Question: I've been playing with the Magento 1.13 code for a few hours, and I'm having trouble understanding what they have done with URL rewrites. I was hoping that someone who has looked into this could point me in the right direction.
I noticed that core_url_rewrite is no longer being used (or at least by default it is empty and any new products and categories I add aren't being reflected in the core_url_rewrite table). Instead, they are being added to the new enterprise_url_rewrite table.
This was pretty straightforward, however, I noticed the addition of quite a few other tables (i.e. enterprise_url_rewrite_category_cl, enterprise_url_rewrite_product_cl, enterprise_url_rewrite_redirect_cl, enterprise_url_rewrite_redirect_rewrite) . I reverse engineered the tables using MySQL Workbench and I came up with the following EER diagram:

The above EER diagram doesn't show the connection between enterprise_url_rewrite_redirect and enterprise_url_rewrite, but there is (at least I assume) a relationship between the two managed in the enterprise_url_rewrite_redirect_rewrite table. My questions are about what the other tables do. They each have a version_id as a primary key and a redirect_id or entity_id foreign key. The enterprise_url_rewrite_redirect_cl foreign key I assume relates to the enterprise_url_rewrite_redirect primary key.
My first question is what this table's purpose even is? I don't see how it could be helpful. I did a project wide search for the table and couldn't find where it is even being created let alone used. Forgive me if the answer to this question is obvious.
My second question has to do with the enterprise_url_rewrite_product_cl and enterprise_url_rewrite_category_cl tables. It seems that these two tables both have entity_ids. I was wondering if anyone has any idea of what these entity_ids could be referring to?
I also noticed from the code that the typical way of accessing models has been changed. As an example, Line 781 of Enterprise/AdminGws/Model/Controllers.php has the following code change:
From:
'''
$object = Mage::getModel('core/url_rewrite')->load($id);
'''
To:
'''
$object = Mage::getSingleton('core/factory')->getUrlRewriteInstance()->load($id);
'''
Now, from Mage_Core_Model_Factory:
'''
const XML_PATH_URL_REWRITE_MODEL = 'global/url_rewrite/model';
. . .
public function getUrlRewriteInstance()
{
return $this->getModel($this->getUrlRewriteClassAlias());
}
. . .
public function getUrlRewriteClassAlias()
{
return (string)$this->_config->getNode(self::XML_PATH_URL_REWRITE_MODEL);
}
'''
We see that the XML Path is global/url_rewrite/model. If we look at the matching Config.xml:
'''
<url_rewrite>
<model>core/url_rewrite</model>
</url_rewrite>
'''
Finally, looking into Mage/Core/Model/Url/Rewrite.php, I found the following two functions:
'''
/**
* Implement logic of custom rewrites
. . .
* @deprecated since 1.7.0.2. Refactored and moved to Mage_Core_Controller_Request_Rewrite
*/
'''
public function rewrite( . . .) { . . .
And
'''
/**
* Prepare and return QUERY_STRING
. . .
* @deprecated since 1.7.0.2. Refactored and moved to Mage_Core_Controller_Request_Rewrite
*/
protected function_getQueryString() { . . .
'''
The comments seem to imply that a Mage_Core_Controller_Request_Rewrite class should exist, but there is no such class in Mage/Core/Controller/Request. I was able to find that the Magento team is probably referring to Mage_Core_Model_Url_Rewrite_Request (I'm guessing they just forgot to change the comment. I tried to run through this in the debugger, but it keeps on crashing for reasons that are unknown to me. I keep getting the following log:
'''
a:5:{i:0;s:77:"Invalid method Mage_Core_Controller_Varien_Front::_getRequestPath(Array
(
)
)";i:1;s:611:"#0 xdebug://debug-eval(1): Varien_Object->__call('_getRequestPath', Array)
1 xdebug://debug-eval(1): Mage_Core_Controller_Varien_Front->_getRequestPath()
2 C:\user\emil\projects\magento\magento\app\code\core\Mage\Core\Controller\Varien\Front.php(1 67): Mage_Core_Controller_Varien_Front::dispatch()
3 C:\user\emil\projects\magento\magento\app\code\core\Mage\Core\Model\App.php(354): Mage_Core_Controller_Varien_Front->dispatch()
4 C:\user\emil\projects\magento\magento\app\Mage.php(683): Mage_Core_Model_App->run(Array)
5 C:\user\emil\projects\magento\magento\index.php(87): Mage::run('', 'store')
6 {main}";s:3:"url";s:14:"/magento/admin";s:11:"script_name";s:18:"/magento/index.php";s:4:"skin";s:7:"default";}
'''
The above issue only occurs when I enter debug mode. Overall, I tried to go through the code to try and make sense of how the new rewrite works but ultimately came up empty handed and got stuck. I've searched Google and haven't come up with much. I was wondering if anyone has done any research on how the new version of Magento EE works for URL rewrites yet?
Thank you.
Emil
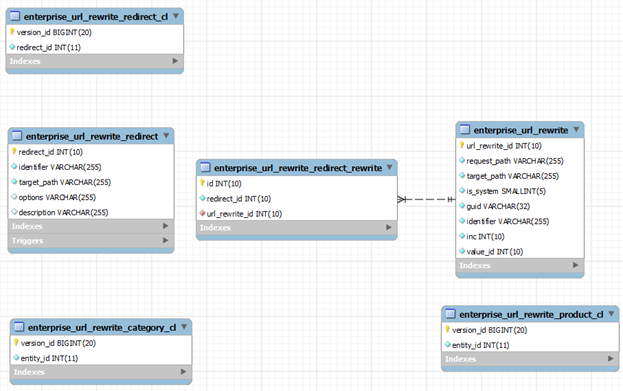
Answer: It's difficult to answer your question, as the new Enterprise URL rewrite module has undergone and is still undergoing very significant changes. A stable version is expected with the next release (1.13.0.2), but until then, no one outside of the Magento core team can tell you how the rewrite module will look and work.
The gist of the new setup, though, is that Magento now pulls rewrites from 'enterprise_url_rewrite', and all the other tables you identify are used to rebuild it during the reindexing process.
All the releated tables ending in '_cl' are change logs that are tied to database triggers.